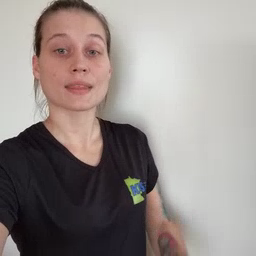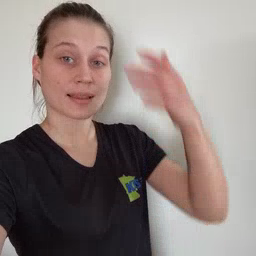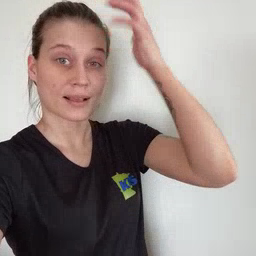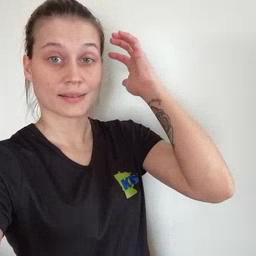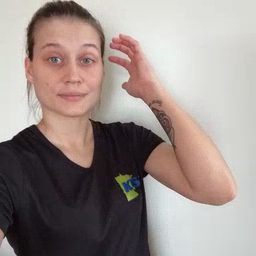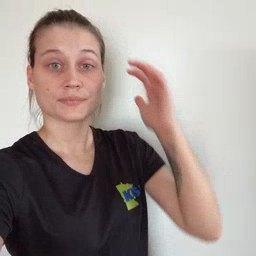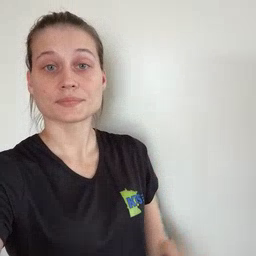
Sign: lion